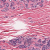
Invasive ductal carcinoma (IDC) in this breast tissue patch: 0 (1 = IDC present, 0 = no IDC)